Field crop: maize
Growth stage: 2
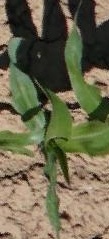
Species: maize